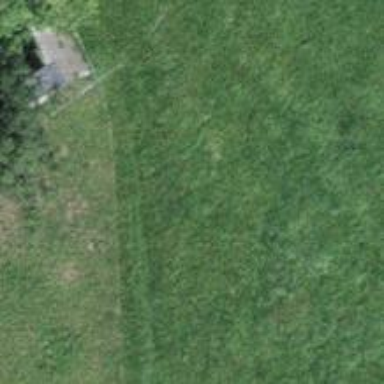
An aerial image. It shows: Path covered in grass.